Interaction volume radius: 5 \u00c5
Interaction volume height: 10 \u00c5
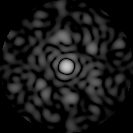
Disorder parameter: 0.7765